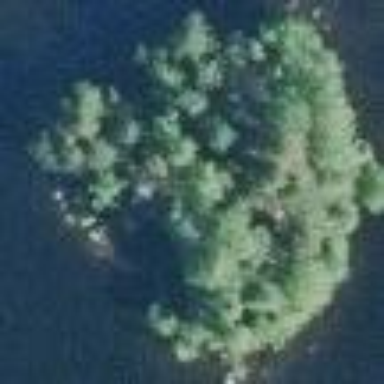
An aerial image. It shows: Islet.